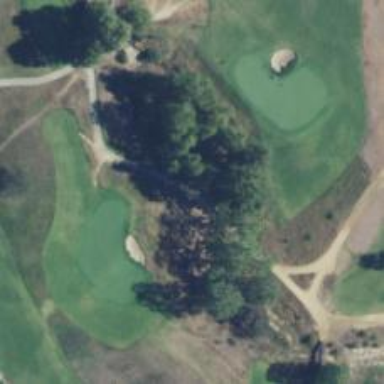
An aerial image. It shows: Path designated for golf carts.